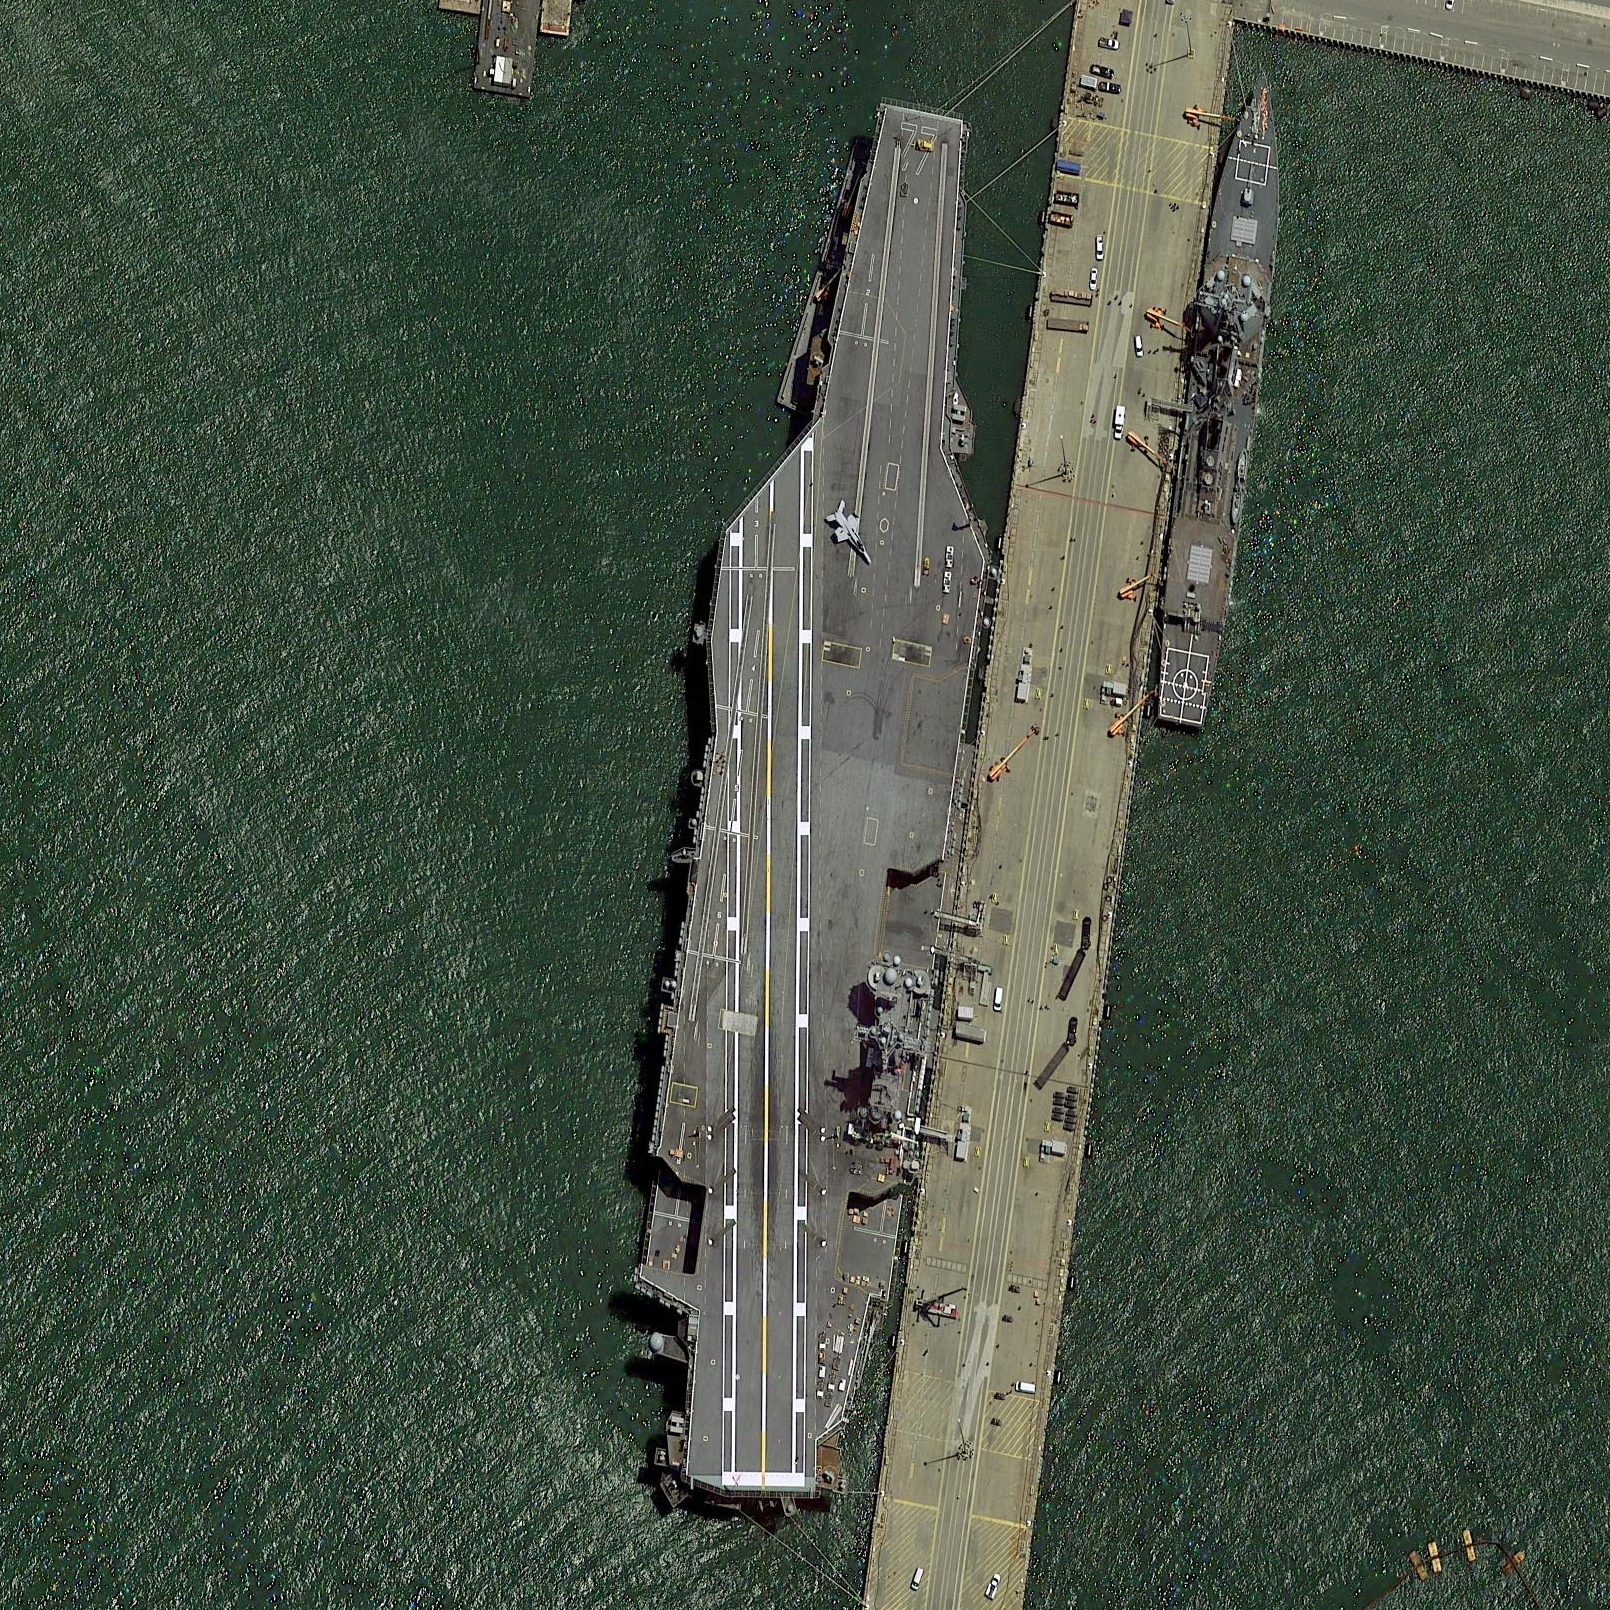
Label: Nimitz-class_aircraft_carrier